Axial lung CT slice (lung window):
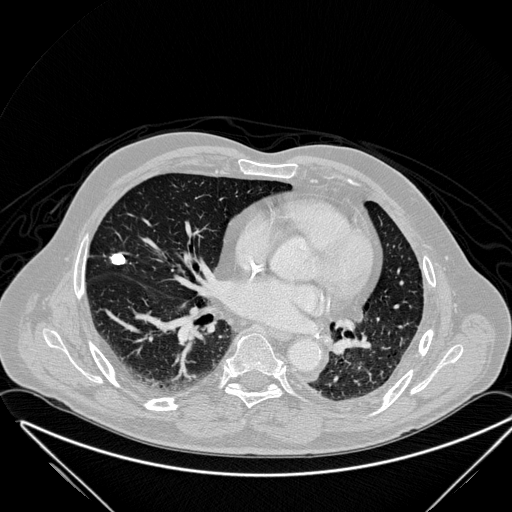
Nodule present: yes
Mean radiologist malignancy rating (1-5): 3